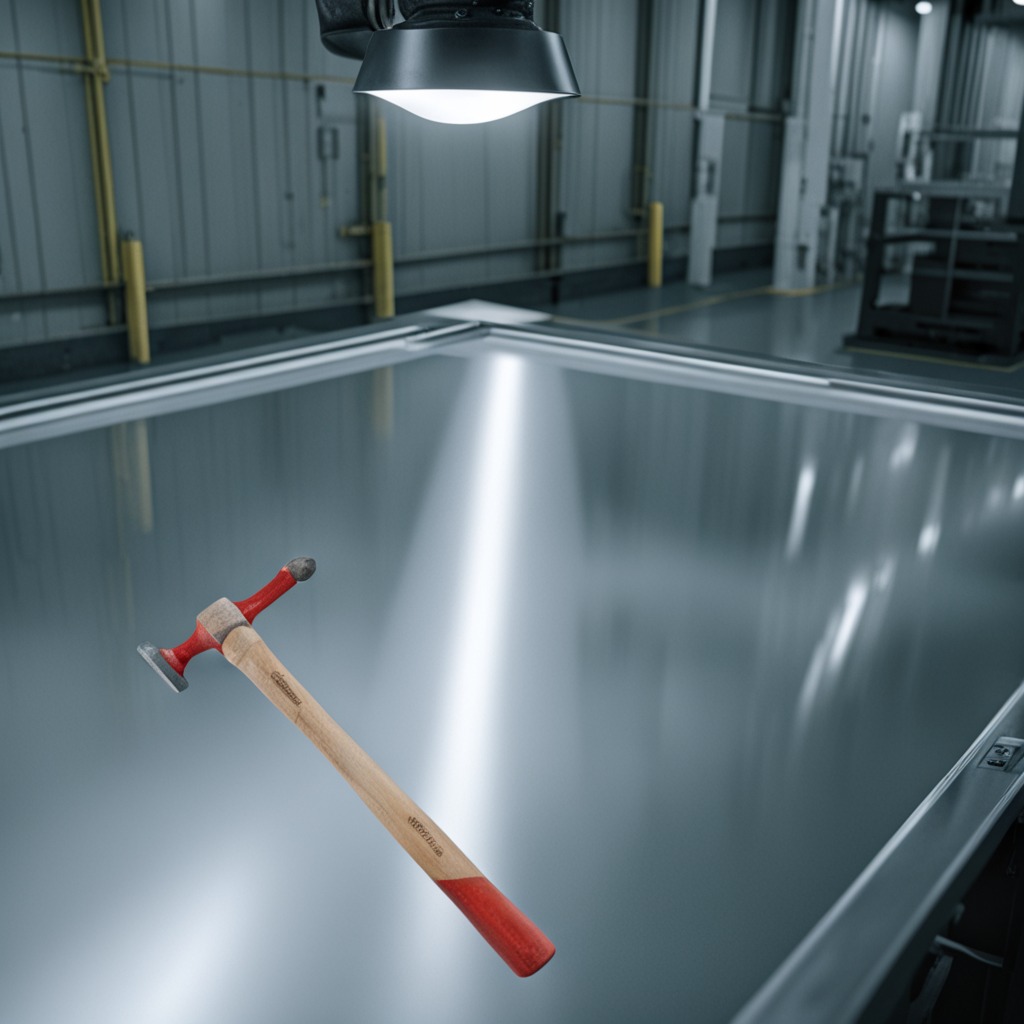
A hammer is lying on the table.